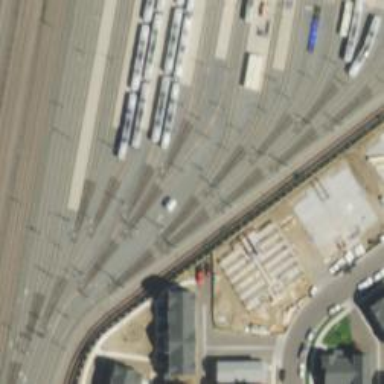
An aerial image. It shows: Light rail service yard with electrified contact lines.